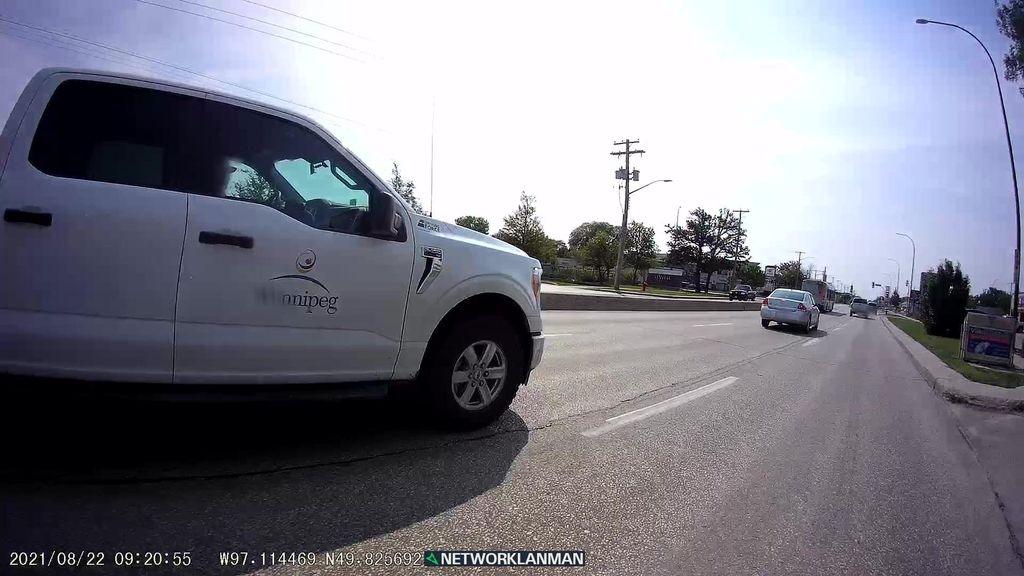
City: winnipeg